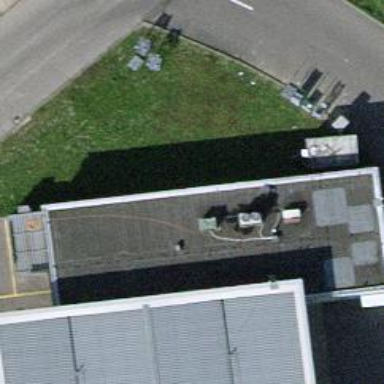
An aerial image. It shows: Building that houses supermarket.